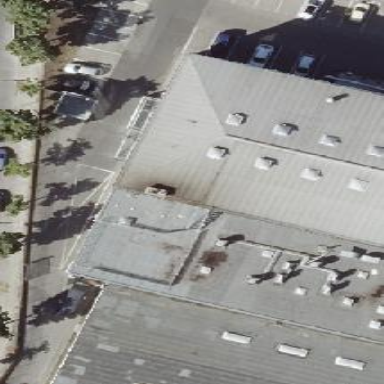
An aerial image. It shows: Building.